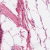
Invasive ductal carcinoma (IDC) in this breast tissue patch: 0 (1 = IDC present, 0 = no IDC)